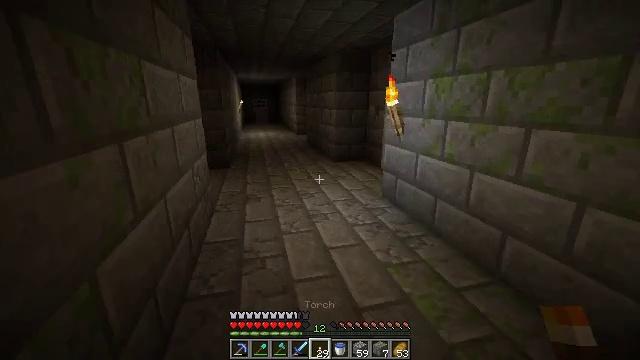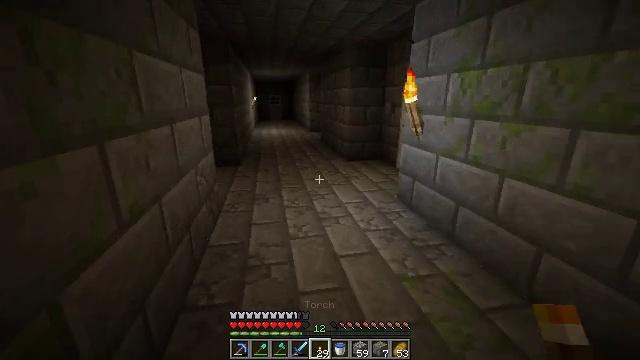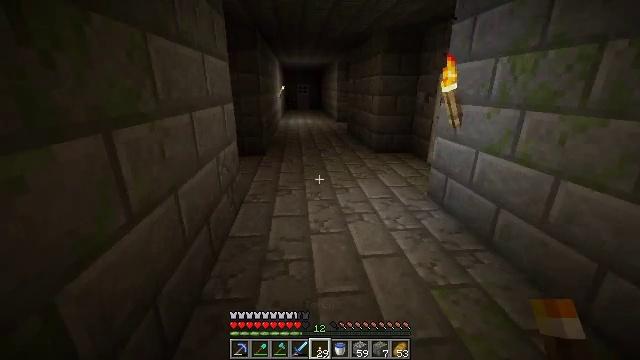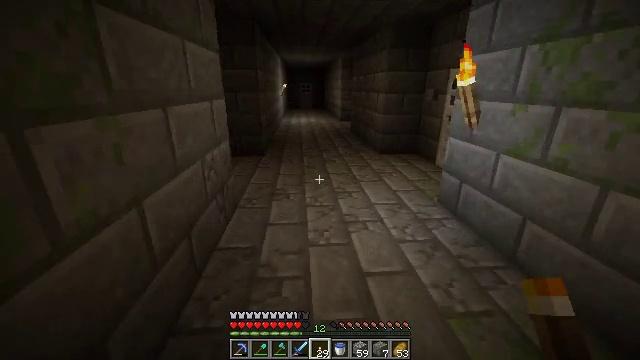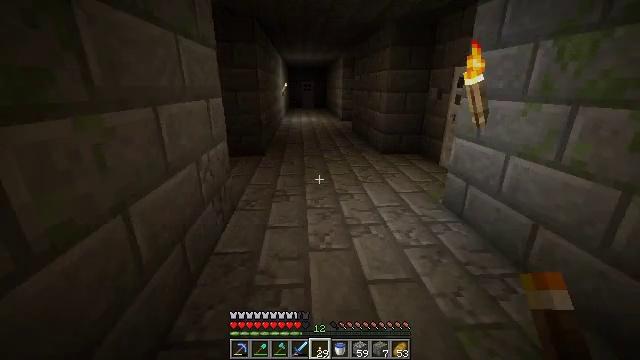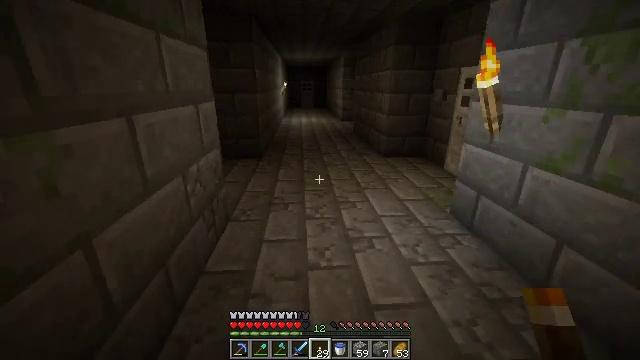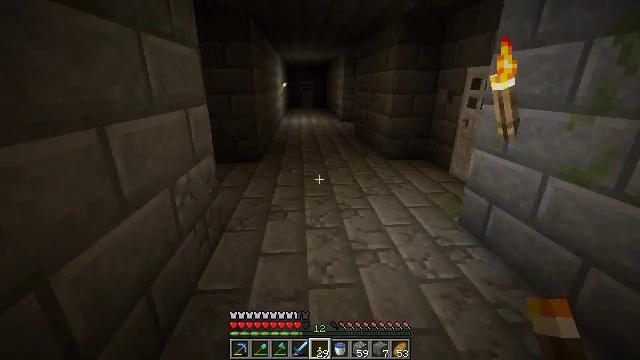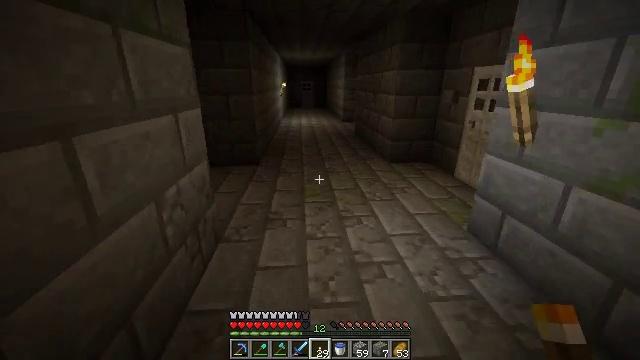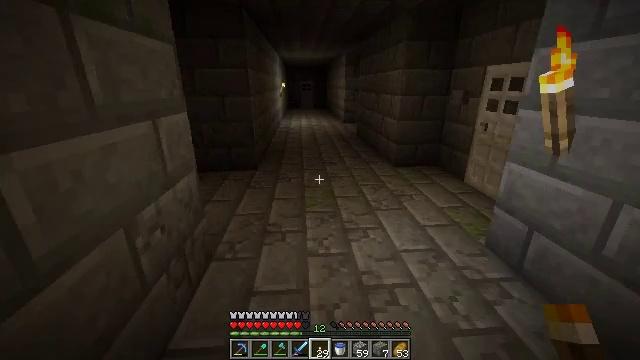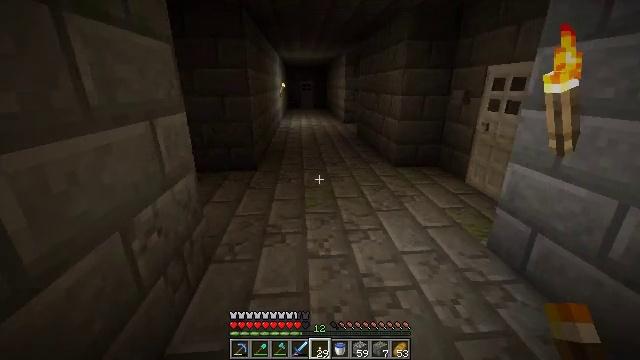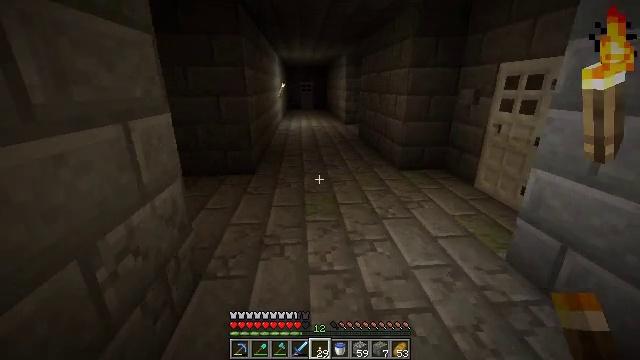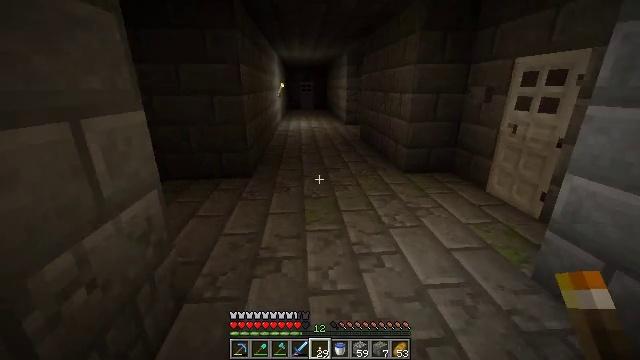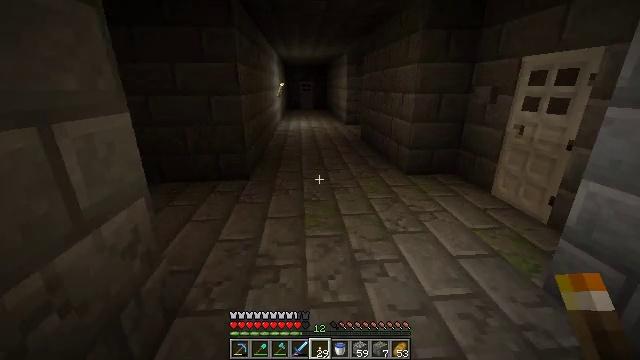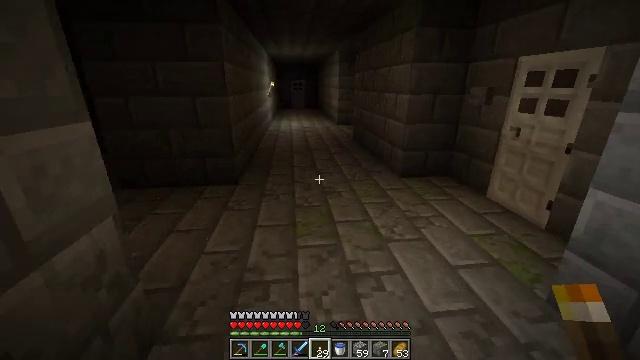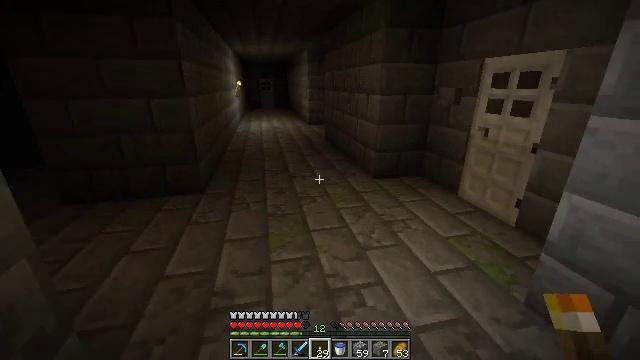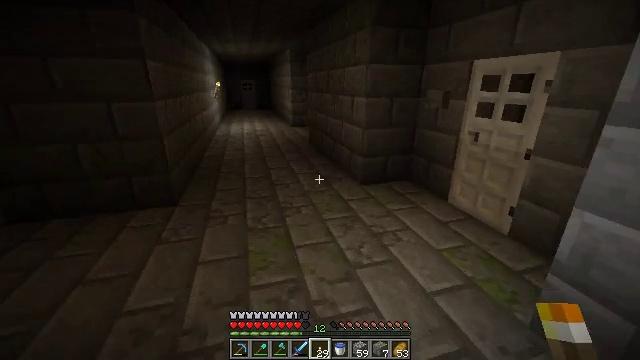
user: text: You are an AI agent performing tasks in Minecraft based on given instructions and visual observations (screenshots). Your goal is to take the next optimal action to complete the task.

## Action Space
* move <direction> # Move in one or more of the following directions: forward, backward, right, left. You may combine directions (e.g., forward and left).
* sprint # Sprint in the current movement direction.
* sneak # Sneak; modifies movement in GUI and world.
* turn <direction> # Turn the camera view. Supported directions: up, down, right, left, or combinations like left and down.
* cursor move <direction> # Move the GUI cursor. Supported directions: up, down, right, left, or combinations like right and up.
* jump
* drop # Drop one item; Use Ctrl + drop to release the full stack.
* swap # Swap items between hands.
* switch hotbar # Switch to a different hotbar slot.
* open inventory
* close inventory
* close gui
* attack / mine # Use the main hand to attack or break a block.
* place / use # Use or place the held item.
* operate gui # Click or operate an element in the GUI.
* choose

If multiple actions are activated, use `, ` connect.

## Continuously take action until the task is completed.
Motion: motion action
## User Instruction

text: Left click on the iron door to break it.
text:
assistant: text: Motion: move forward, turn left
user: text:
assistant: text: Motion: move forward, turn left and down
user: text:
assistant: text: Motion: move forward
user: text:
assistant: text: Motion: move forward
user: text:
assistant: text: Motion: move forward
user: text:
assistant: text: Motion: move forward
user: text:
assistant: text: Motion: move forward
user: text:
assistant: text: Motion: move forward
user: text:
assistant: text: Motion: move forward
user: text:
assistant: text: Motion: move forward
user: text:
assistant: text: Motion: move forward
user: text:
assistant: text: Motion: move forward
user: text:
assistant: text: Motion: move forward, turn right
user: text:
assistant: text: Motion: move forward, turn right
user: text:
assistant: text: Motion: move forward, turn right
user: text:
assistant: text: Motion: move forward and move right, turn right
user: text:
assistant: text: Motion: move forward and move right, turn right
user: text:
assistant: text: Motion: move forward and move right
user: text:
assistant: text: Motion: move forward and move right, turn right
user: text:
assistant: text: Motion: move forward and move right, turn right
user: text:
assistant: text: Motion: move forward, turn right
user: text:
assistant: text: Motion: move forward, turn right
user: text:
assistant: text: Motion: move forward, turn right
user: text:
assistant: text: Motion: move forward
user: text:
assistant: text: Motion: move forward, turn left and up
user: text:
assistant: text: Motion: move forward, turn left and up
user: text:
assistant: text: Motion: move forward, turn left and up
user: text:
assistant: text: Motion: turn left and up
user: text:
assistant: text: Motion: turn left
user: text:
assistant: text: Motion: turn left